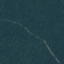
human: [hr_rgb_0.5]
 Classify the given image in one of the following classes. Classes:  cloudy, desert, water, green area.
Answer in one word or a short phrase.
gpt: green area